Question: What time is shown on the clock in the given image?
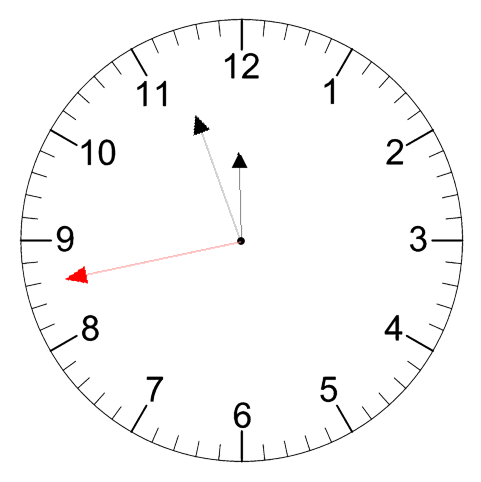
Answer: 11:56:43